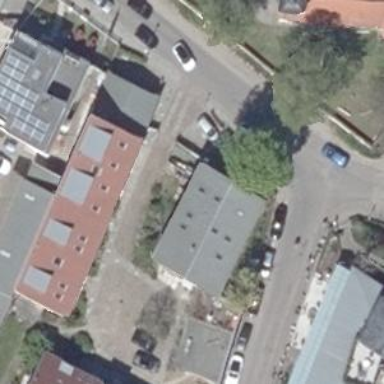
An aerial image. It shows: Building.